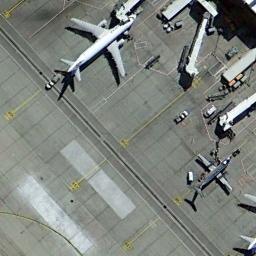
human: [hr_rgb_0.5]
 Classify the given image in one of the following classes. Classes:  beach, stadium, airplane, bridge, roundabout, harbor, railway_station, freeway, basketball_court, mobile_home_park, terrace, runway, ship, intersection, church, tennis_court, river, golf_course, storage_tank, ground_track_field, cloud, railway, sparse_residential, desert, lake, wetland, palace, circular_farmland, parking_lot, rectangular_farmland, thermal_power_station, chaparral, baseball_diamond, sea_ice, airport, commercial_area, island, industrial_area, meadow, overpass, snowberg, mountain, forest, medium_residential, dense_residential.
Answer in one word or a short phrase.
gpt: airplane